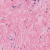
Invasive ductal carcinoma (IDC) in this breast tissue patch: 0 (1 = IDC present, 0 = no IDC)